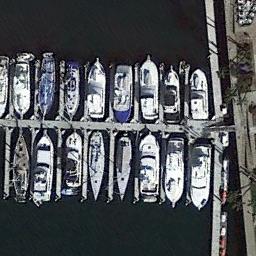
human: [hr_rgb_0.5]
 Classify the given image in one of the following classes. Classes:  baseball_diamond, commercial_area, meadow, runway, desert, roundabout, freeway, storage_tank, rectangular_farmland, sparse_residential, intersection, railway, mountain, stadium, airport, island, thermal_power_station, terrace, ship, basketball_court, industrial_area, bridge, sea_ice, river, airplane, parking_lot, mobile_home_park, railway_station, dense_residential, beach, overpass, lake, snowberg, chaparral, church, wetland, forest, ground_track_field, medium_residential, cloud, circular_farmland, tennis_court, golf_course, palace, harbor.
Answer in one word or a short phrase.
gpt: harbor